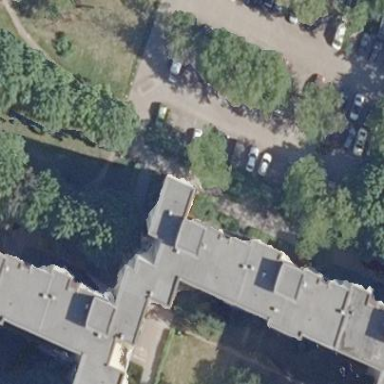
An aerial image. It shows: Apartment building with flat roof.